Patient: sex F, age 58
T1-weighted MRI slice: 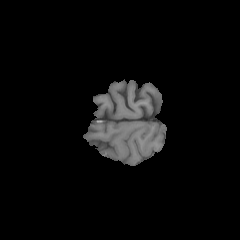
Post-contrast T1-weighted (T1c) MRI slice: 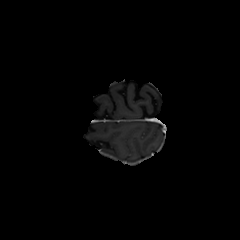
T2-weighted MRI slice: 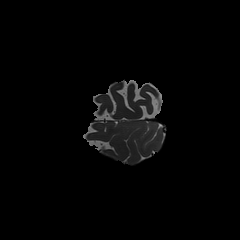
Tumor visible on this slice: no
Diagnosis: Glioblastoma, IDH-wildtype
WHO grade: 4